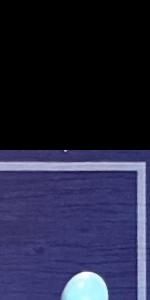
Label: Empty